Question: I need to draw in my div diagonal line. It should look like this:

My HTML:
'''
<div style="height: 28px; width: 28px; border: 1px solid rgb(219,225,230);background-color:white;" >
</div>
'''
Is it possible to do it only with CSS?
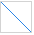
Answer: You can achieve the desired effect by using just one single div. Check the <URL>.
'''
div{
border:1px solid gray;
width:28px;
height:28px;
position:relative;
}
div:after{
content:"";
position:absolute;
border-top:1px solid red;
width:40px;
transform: rotate(45deg);
transform-origin: 0% 0%;
}
'''
> please add the vendor prefix for older browsers i.e. -moz, -webkit.